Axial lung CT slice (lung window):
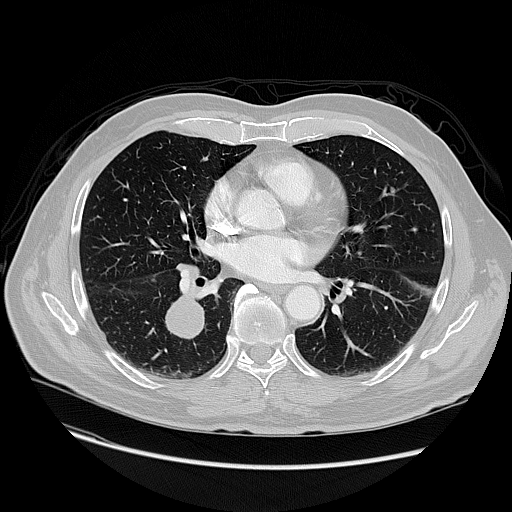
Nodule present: no